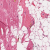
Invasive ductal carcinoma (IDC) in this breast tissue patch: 0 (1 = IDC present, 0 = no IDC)